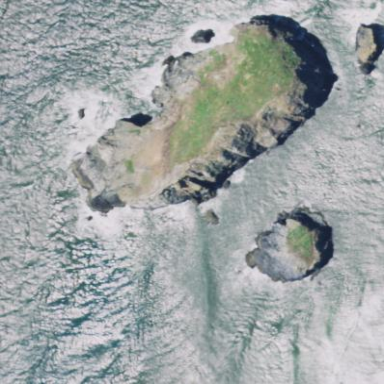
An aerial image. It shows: Islet along the coastline.